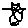
Label: cat